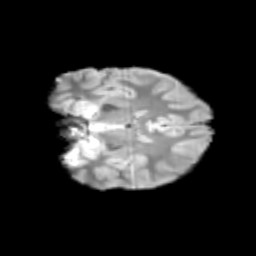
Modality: T2w
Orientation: coronal
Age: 11
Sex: male
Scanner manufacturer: siemens
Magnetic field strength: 3 T
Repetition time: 3.8 s
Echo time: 0.07 s